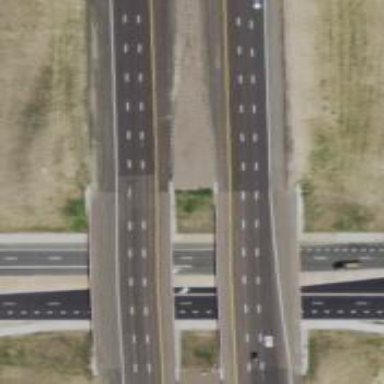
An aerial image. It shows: Motorway bridge with asphalt surface.